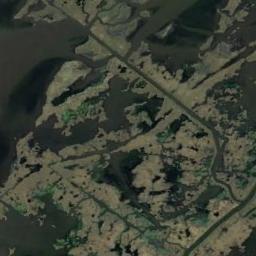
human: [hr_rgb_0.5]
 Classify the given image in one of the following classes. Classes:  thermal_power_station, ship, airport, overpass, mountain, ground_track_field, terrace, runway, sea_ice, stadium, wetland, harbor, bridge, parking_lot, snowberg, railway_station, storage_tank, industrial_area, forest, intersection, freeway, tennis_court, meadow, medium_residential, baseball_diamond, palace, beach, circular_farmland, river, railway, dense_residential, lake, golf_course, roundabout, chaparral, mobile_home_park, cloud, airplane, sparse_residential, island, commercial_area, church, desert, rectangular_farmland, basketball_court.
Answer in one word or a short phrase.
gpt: wetland